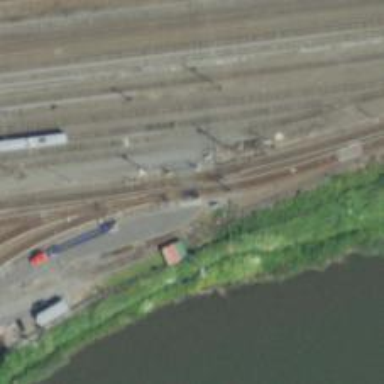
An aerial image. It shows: Railway level crossing.